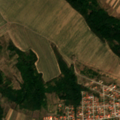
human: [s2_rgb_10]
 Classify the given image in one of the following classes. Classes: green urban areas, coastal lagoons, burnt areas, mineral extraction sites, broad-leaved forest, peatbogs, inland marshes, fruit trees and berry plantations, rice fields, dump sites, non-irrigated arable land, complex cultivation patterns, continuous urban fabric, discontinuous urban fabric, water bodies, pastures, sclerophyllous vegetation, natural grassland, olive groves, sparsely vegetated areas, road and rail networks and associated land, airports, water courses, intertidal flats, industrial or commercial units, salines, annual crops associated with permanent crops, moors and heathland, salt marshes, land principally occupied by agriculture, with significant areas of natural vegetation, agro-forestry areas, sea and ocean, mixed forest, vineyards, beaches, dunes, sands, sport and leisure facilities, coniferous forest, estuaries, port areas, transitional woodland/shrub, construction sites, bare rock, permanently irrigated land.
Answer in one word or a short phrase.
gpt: discontinuous urban fabric, non-irrigated arable land, complex cultivation patterns, broad-leaved forest, transitional woodland/shrub